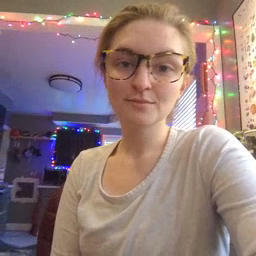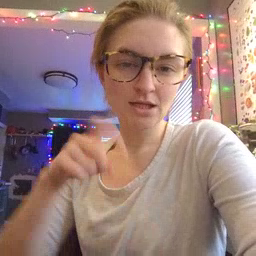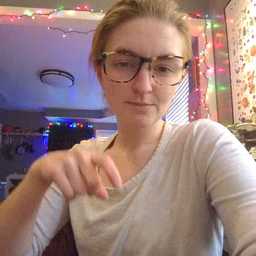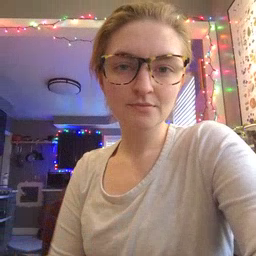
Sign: time